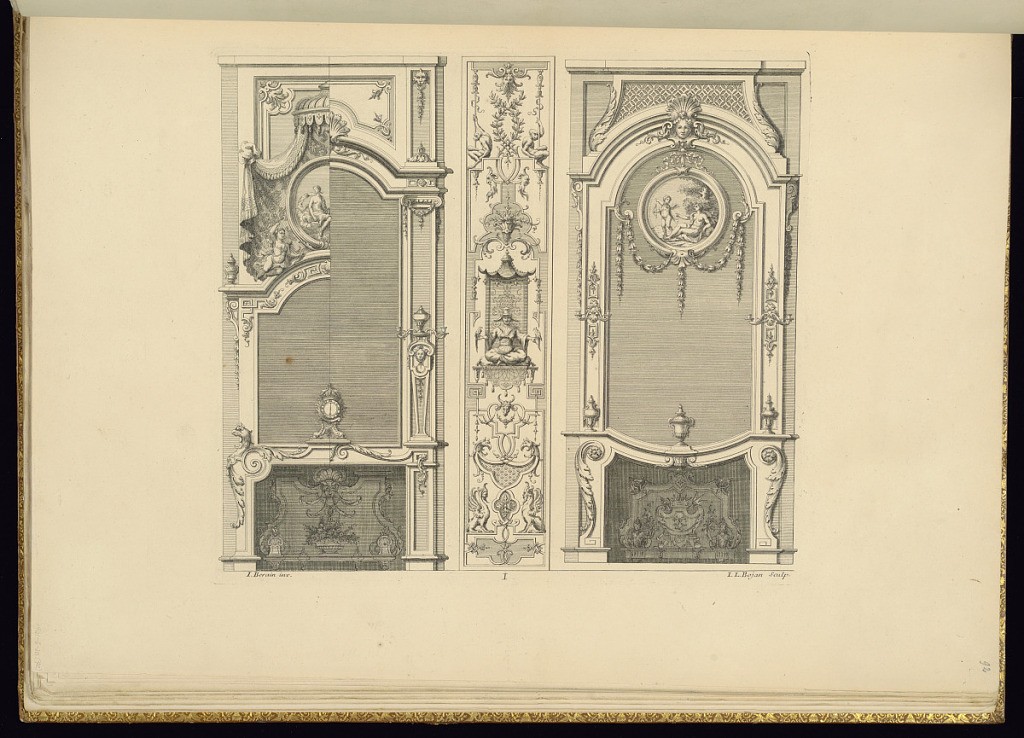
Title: Chimneypiece Designs
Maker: Jean Berain, the elder, French, 1640-1711
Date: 1711
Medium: Engraving on laid paper
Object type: Bound print
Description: Two chimneypiece designs. The chimneypiece design on the left is divided in half to show variations in form and decoration. The chimneypiece on the right features a rondel at the top with a mythological motif. Between the chimneypieces is a panel of grotesque ornamentation with a magot at the center as well as singeries and sphinxes. The plate is signed and lettered "I."